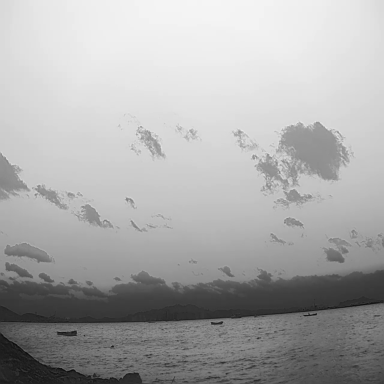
There are three bulk_carriers in the infrared image.